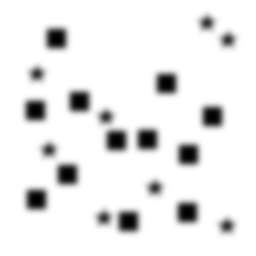
Squares: 12
Triangles: 0
Stars: 8
Total shapes: 20